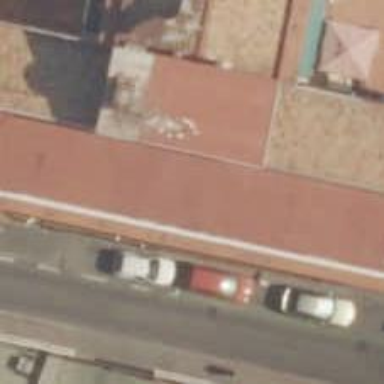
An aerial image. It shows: Restaurant.